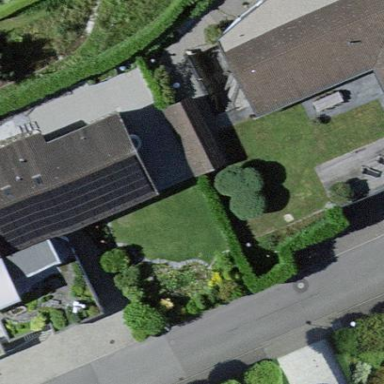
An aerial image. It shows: Solar power generator.